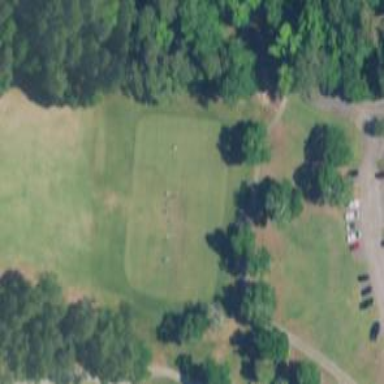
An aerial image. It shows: Golf driving range with lush green grass.